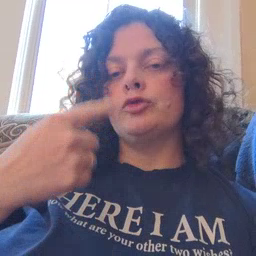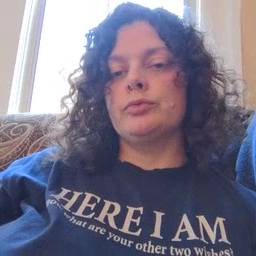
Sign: first